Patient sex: M
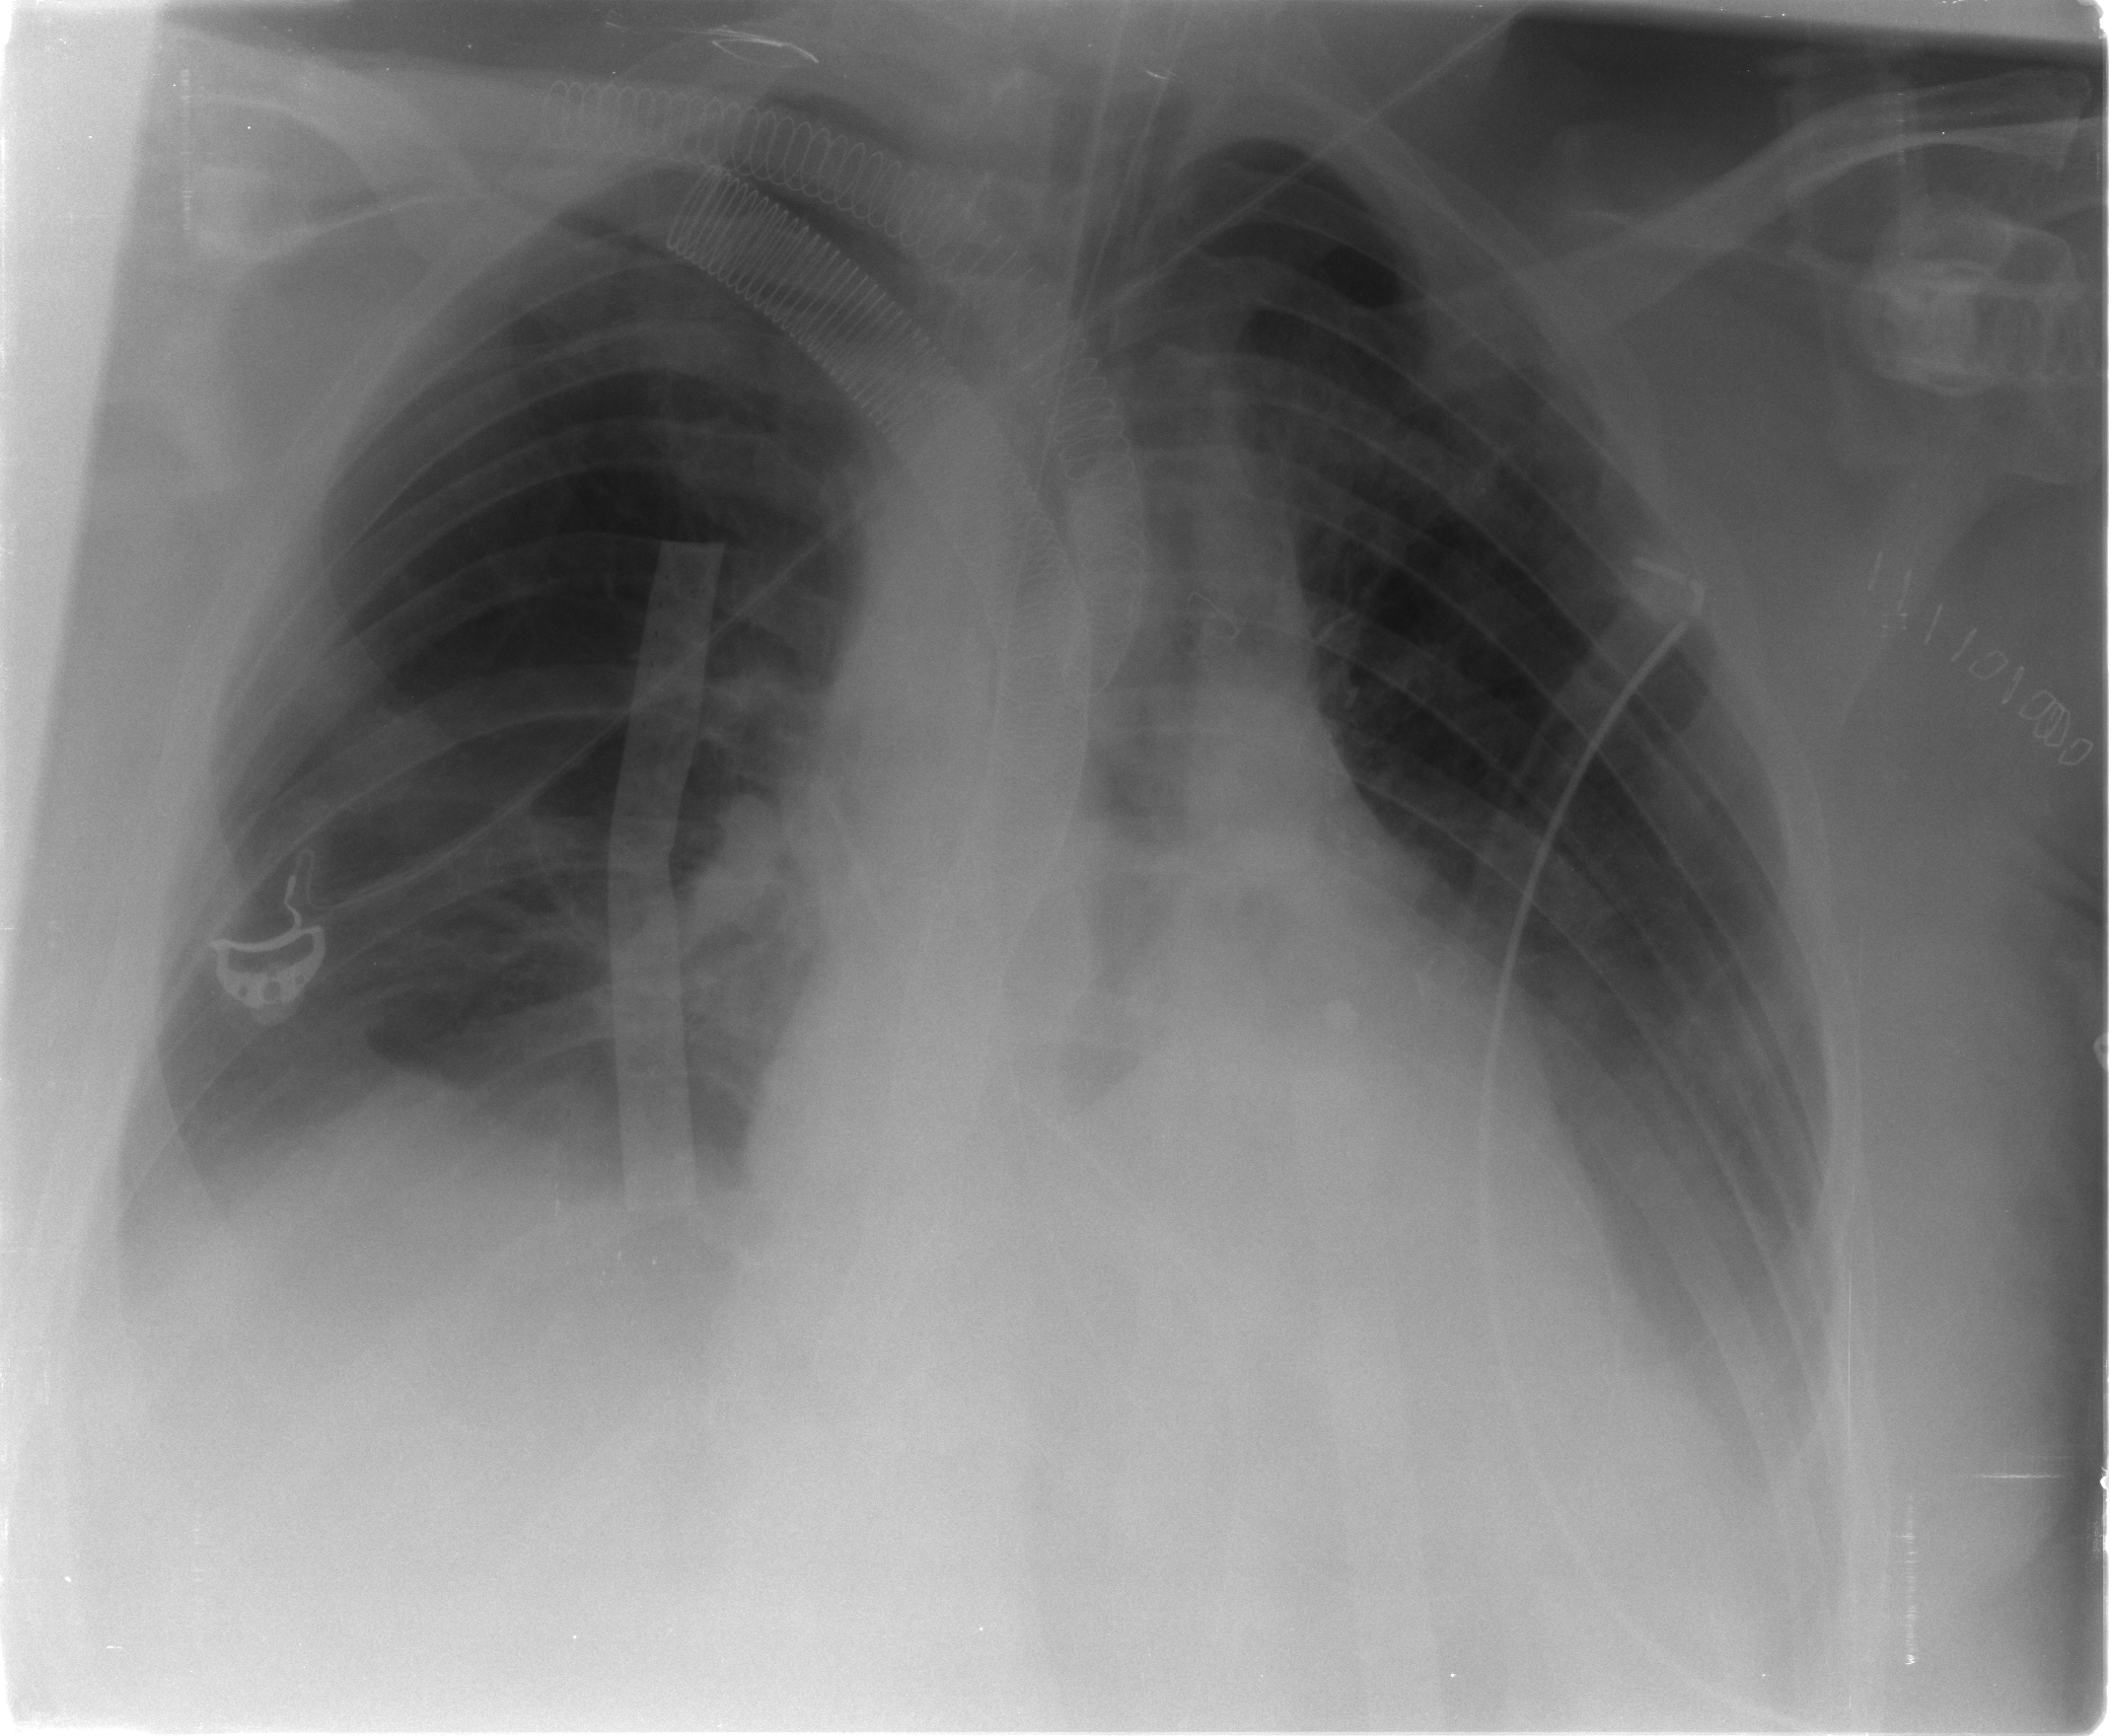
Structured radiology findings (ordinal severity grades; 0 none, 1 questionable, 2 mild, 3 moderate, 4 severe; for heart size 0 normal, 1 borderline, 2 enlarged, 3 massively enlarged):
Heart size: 1
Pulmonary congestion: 0
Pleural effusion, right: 2
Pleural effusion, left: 2
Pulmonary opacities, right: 0
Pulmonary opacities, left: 0
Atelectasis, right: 2
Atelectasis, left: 2